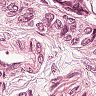
Metastatic tissue present: yes